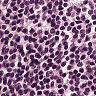
Metastatic tissue present: no